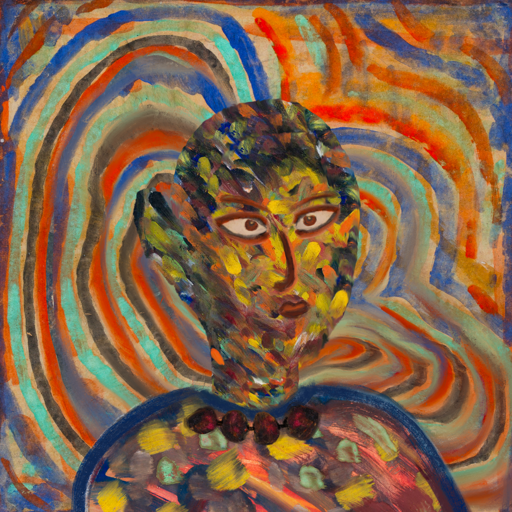
Background: Sisters, Head And Neck Side: An_Impression, Face Side: Roy_Bahadur, Bust: Mother_And_Son_Mother, Hair Side: Blank, Head Accessory: Blank, Second Necklace: Blank, Necklace: Mosgoul, Baby: Blank